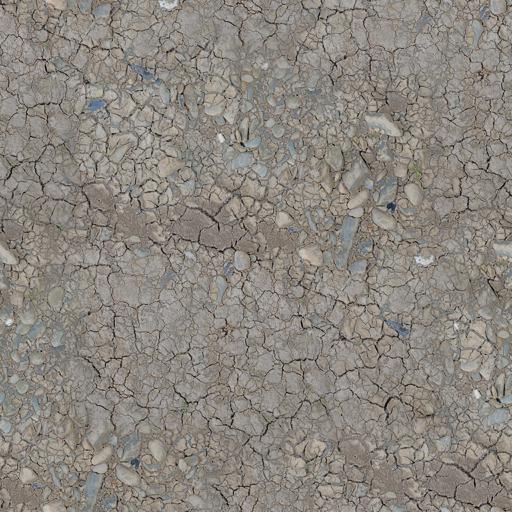
Tags: crack cracked cracks desert dry ground sand soil